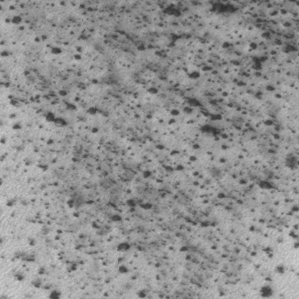
Label: frost